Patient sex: F
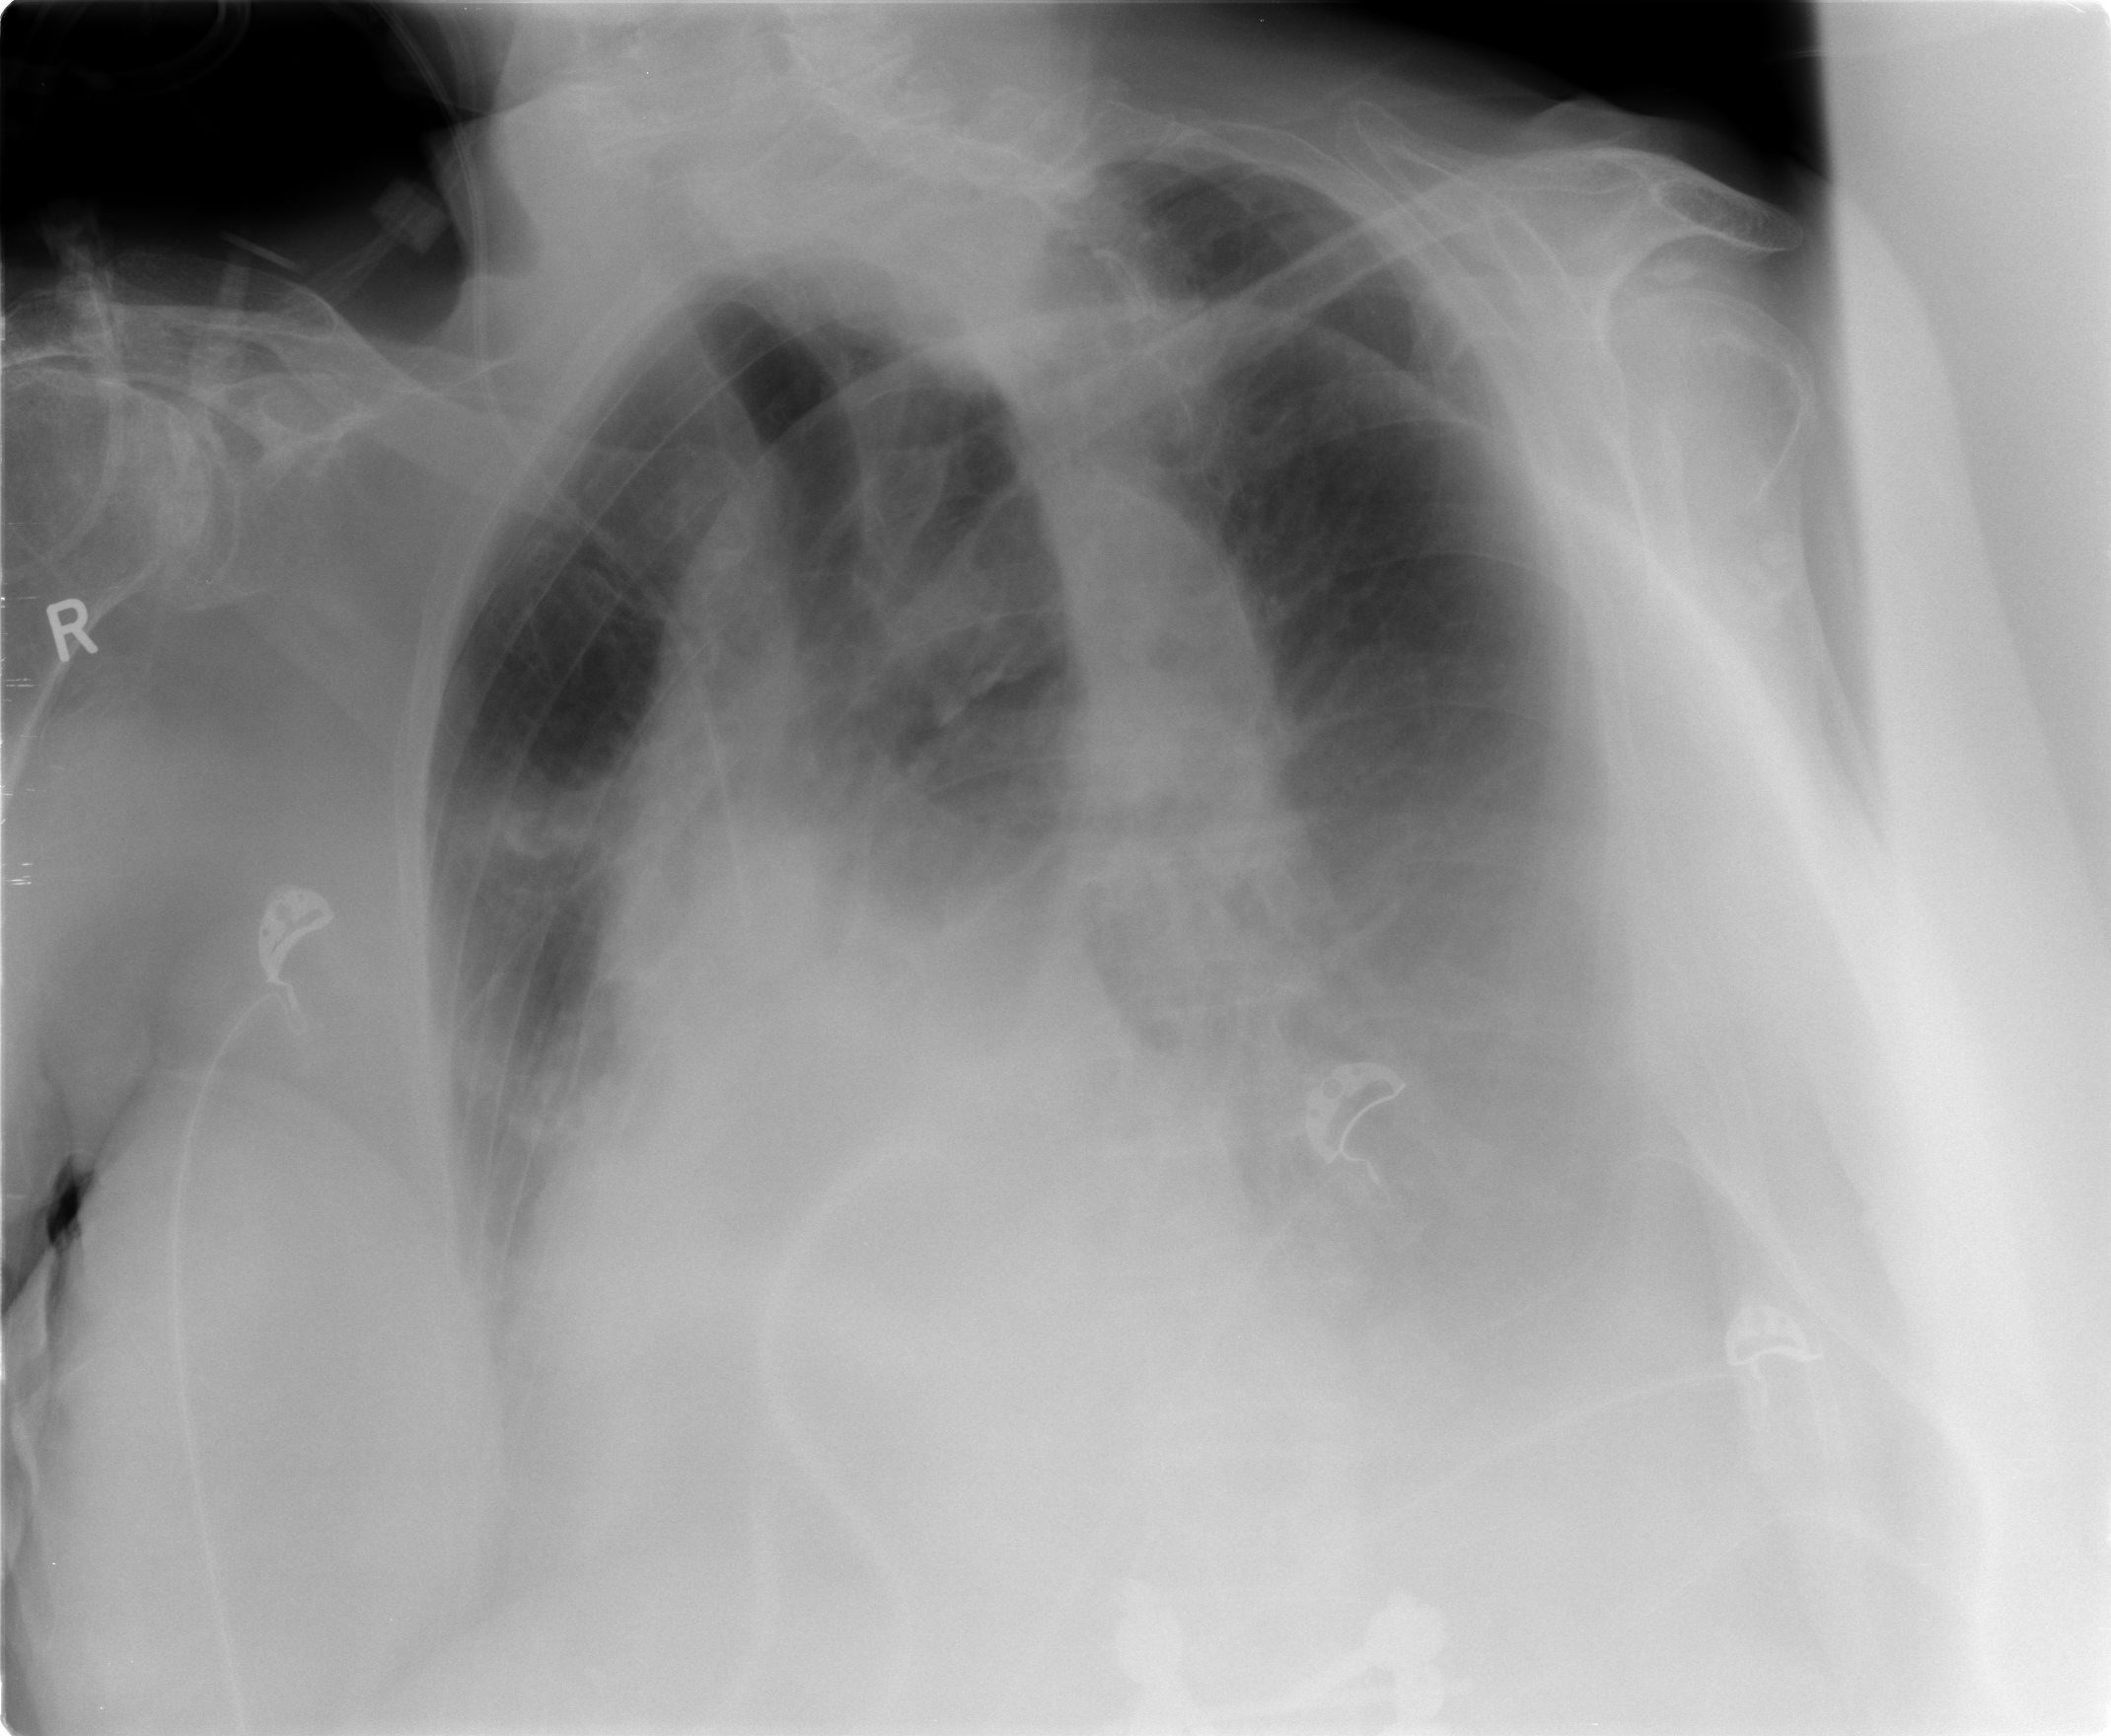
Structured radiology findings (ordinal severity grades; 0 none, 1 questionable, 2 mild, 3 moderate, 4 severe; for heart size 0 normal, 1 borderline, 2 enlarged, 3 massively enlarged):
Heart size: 2
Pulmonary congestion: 0
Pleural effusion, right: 0
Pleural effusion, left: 3
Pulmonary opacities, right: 0
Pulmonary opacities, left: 0
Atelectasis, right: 2
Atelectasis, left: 3